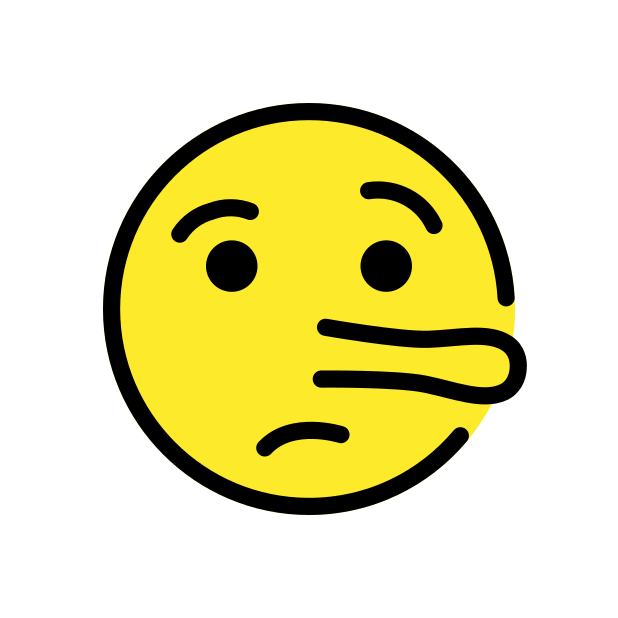
Emoji: 🤥
Name: lying face
Unicode: 0x1f925